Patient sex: M
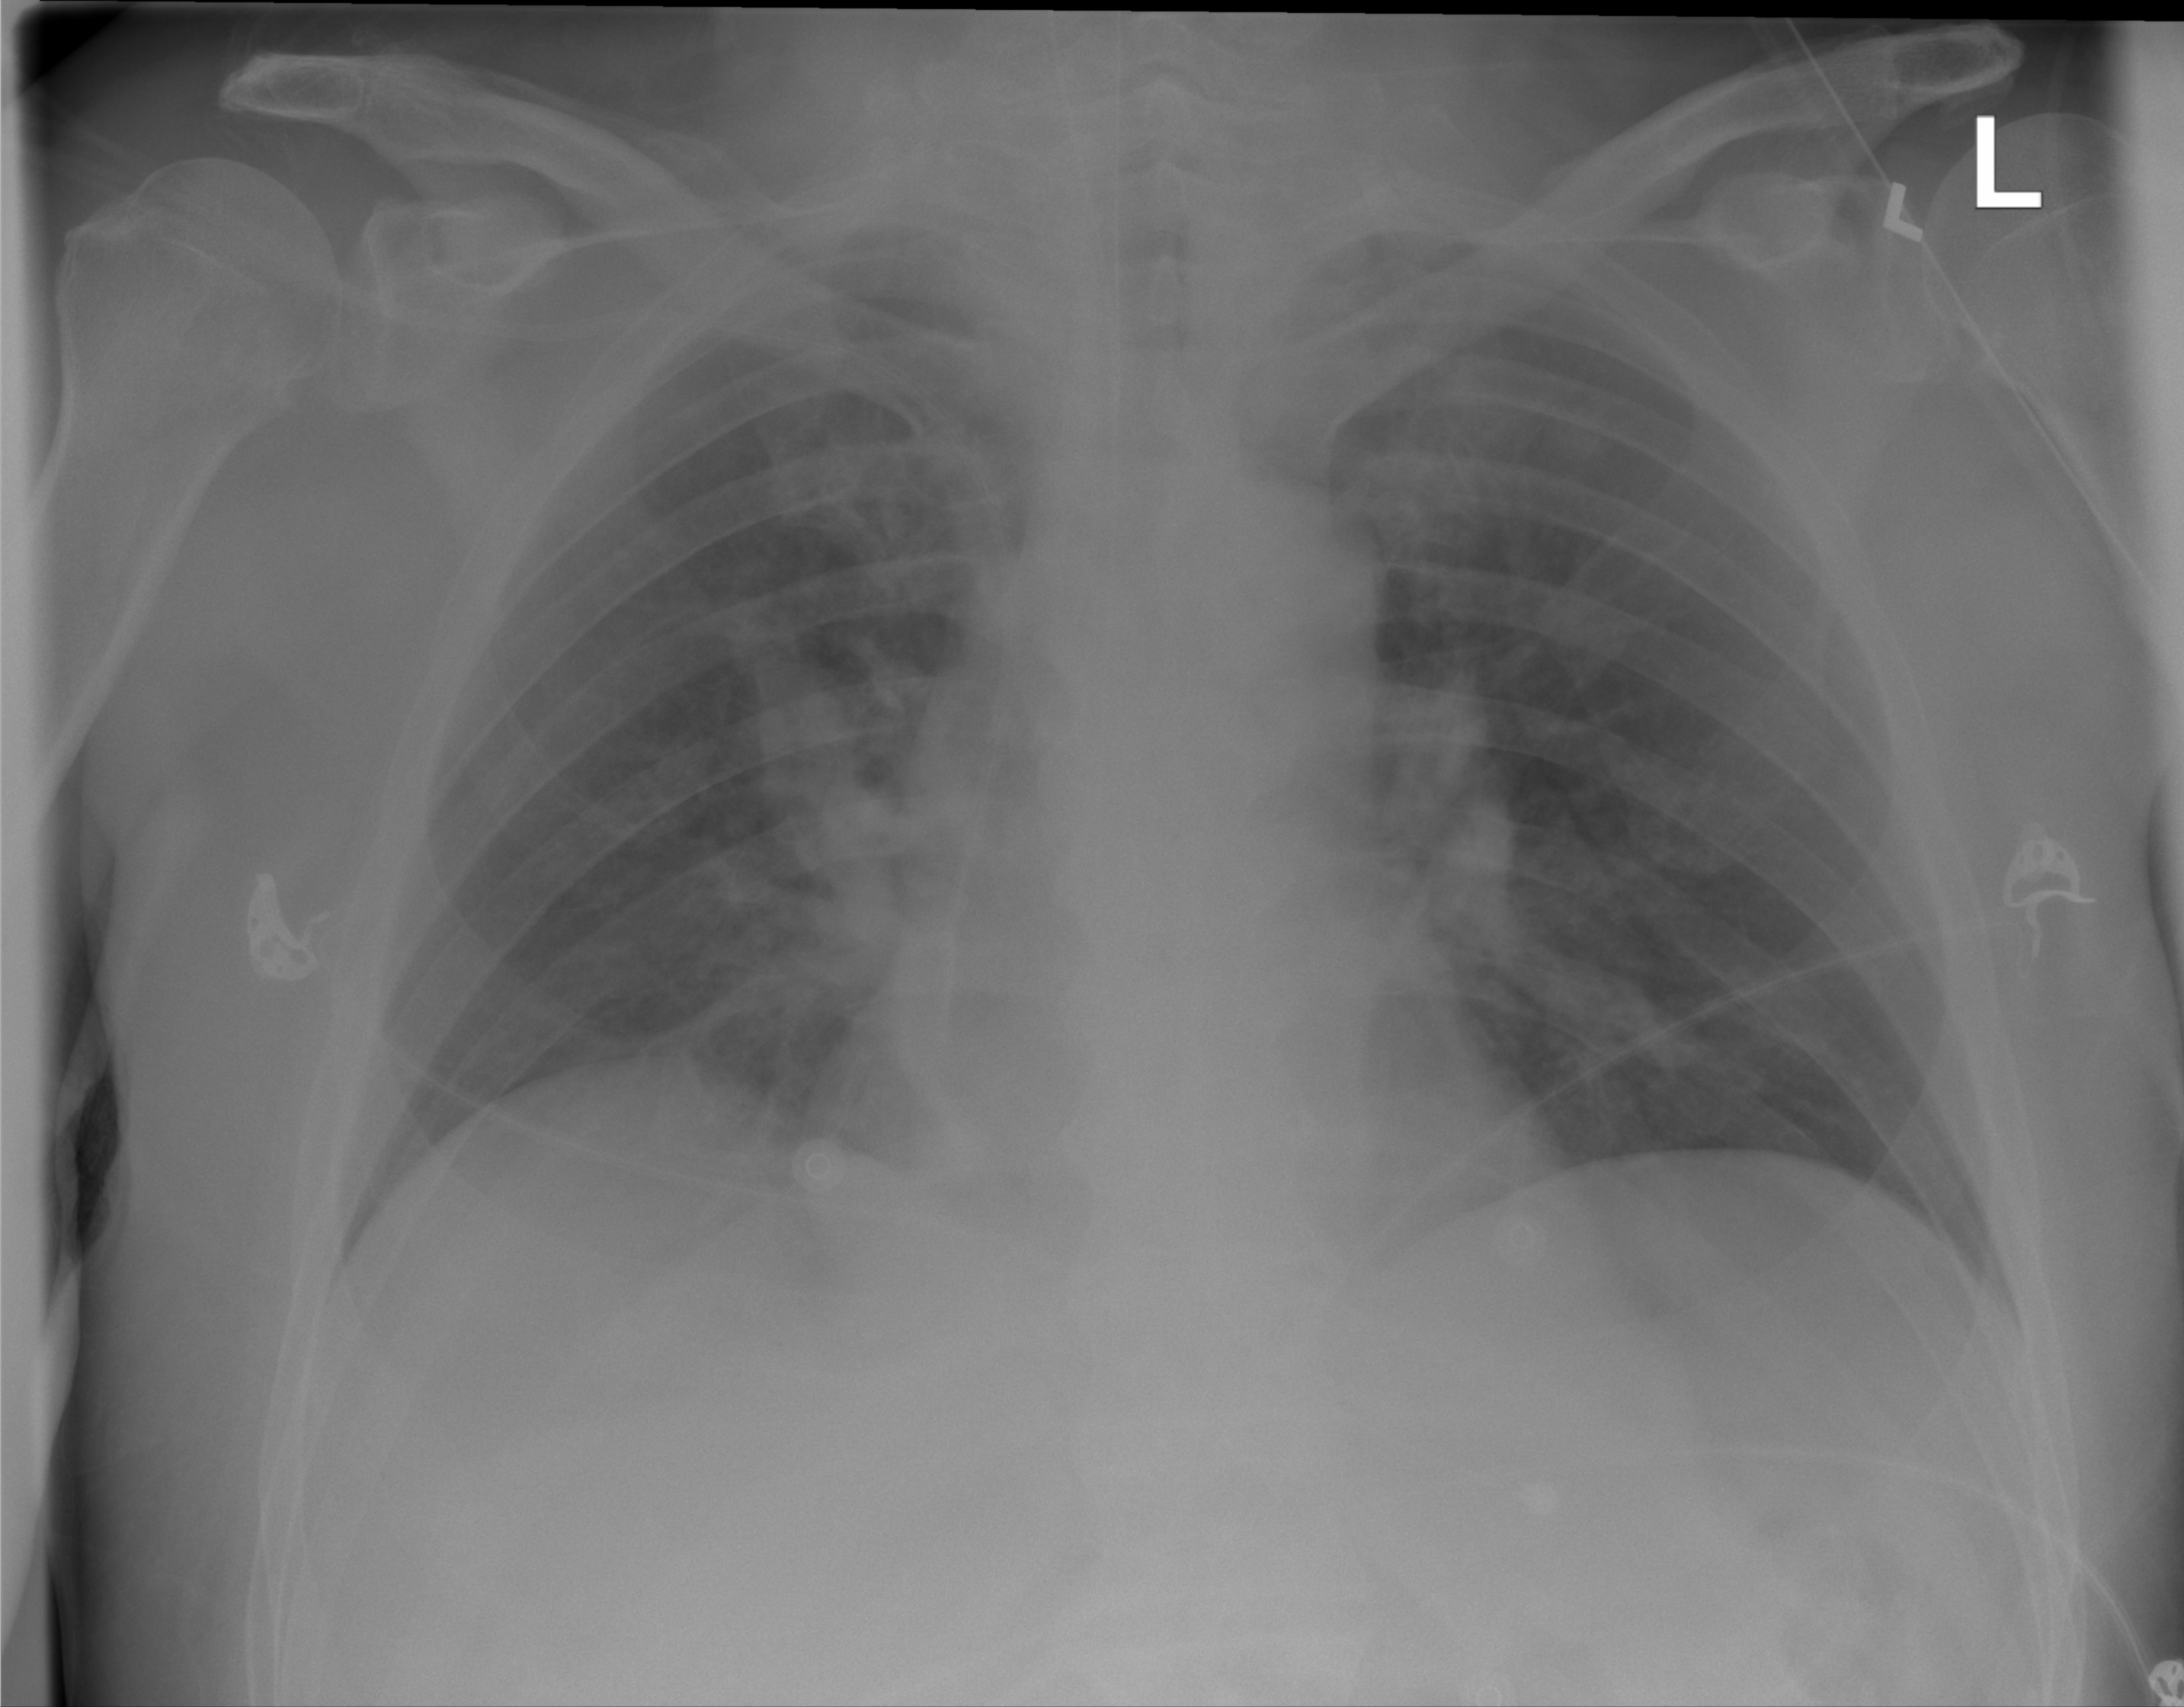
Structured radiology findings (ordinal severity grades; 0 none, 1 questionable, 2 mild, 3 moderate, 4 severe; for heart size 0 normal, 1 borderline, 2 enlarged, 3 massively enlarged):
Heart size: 0
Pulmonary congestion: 1
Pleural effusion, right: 0
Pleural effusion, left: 0
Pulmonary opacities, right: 0
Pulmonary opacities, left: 0
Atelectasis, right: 0
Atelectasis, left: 0